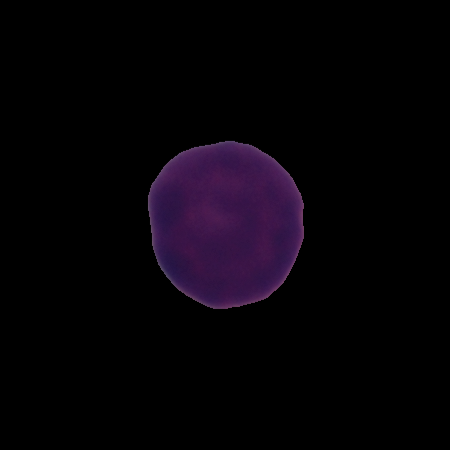
Label: healthy